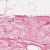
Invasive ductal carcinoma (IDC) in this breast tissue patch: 0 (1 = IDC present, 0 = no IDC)